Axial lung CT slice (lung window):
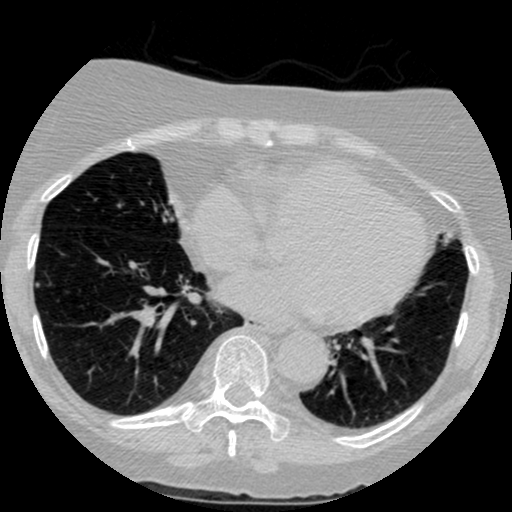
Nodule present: yes
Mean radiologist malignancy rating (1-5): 2